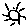
Label: sun